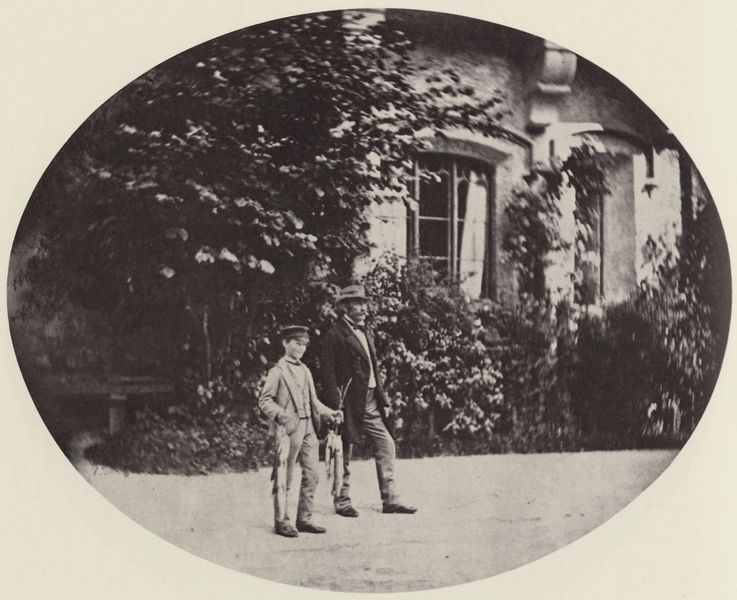
Titel: Prinz Otto mit gefangenen Hechten im Hof von Schloss Hohenschwangau
Künstler: Joseph Albert
Standort: München
Institution: Geheimes Hausarchiv
Schlagwörter: baum, blätter, dunkel, mann, schatten, weiß, bäume, blumen, fenster, grau, hell, hut, hüte, licht, männer, schwarz, straße, tür, blick, gebäude, gras, haus, park, rasen, weg, wiese, zylinder, anzug, bart, hemd, hose, jacke, kappe, mütze, wand, architektur, stehen, portrait, porträt, vorhang, strauch, busch, büsche, gebüsch, sonne, sträucher, boden, reich, familie, kind, vater, pflanzen, kreis, oval, rund, stock, garten, ranken, fassade, zwei, hof, bank, figuren, kies, vorsprung, arch, curtains, hat, men, people, white, window, frack, black, gardine, gardinen, old, wall, windows, picture, two, balken, junge, fliege, weste, stehende, foto, fotografie, photographie, veranda, knabe, bub, scheiben, schwarz-weiss, baun, stöcke, angel, schritt, schuh, jagd, lachs, photo, villa, fisch, hand, bewachsen, efeu, voluten, anwesen, landhaus, romantisch, life, man, tree, building, house, trees, boy, child, drapes, suit, baüme, konsole, fang, grass, bushes, garden, plants, road, black and white, fotographie, hand halten, coat, bird, hats, beard, sohn, jacket, fische, tie, bube, suits, enkel, victorian, angeln, leaves, vest, family, vorplatz, segmentbögen, mansion, vorgarten, lawn, gartenhaus, pants, shoe, shoes, circle, eye, bush, home, shrub, aussenraum, fish, fishing, stockfisch, hend, outdoor, fashion, still, father, stick, round, son, standing, bow, ties, photograph, photography, erwachsener, vater und sohn, verande, mustache, daguerreotype, posed, fishes, dad, holding, windw, greenery, 19. jahrhundert, s, wealth, old fashioned, yard, 20th century, 1900s, vater und kind, posing, daguerregraphie, vests, mas, photo.photographphotography, man and boy, boy and man, black and white photography, dagryotype, father and son, trout, early 20 th century, father and son standing out